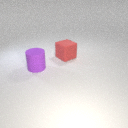
large purple rubber cylinder to the left of large red rubber cube